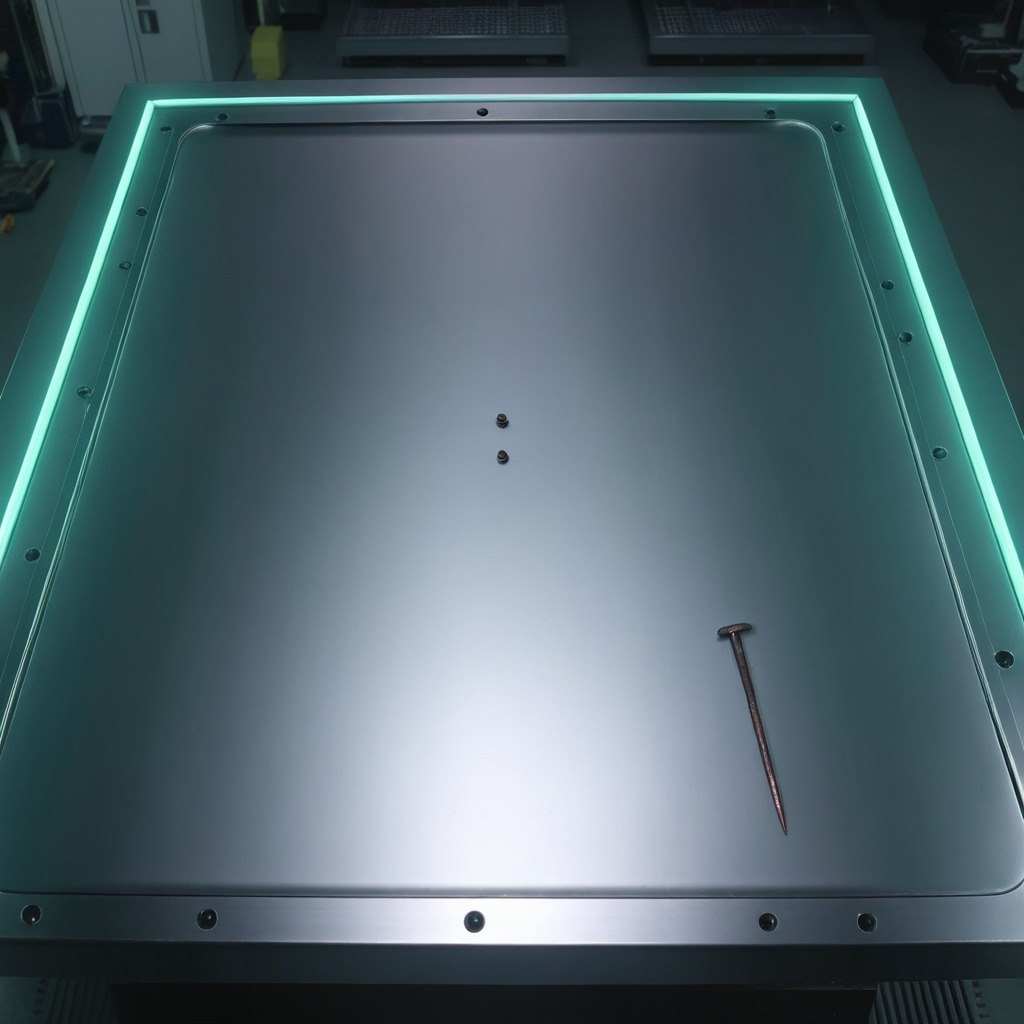
An iron nail is lying on a metal table in a machine shop under fluorescent lights.